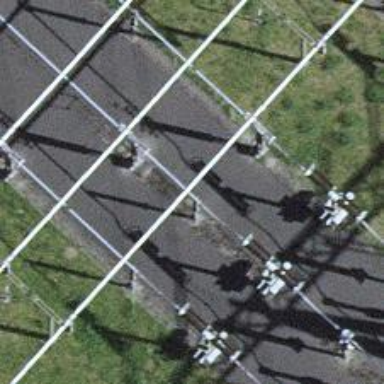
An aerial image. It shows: Power line with 3 cables in bay configuration.